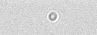
Label: camera_spot